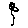
Label: flower